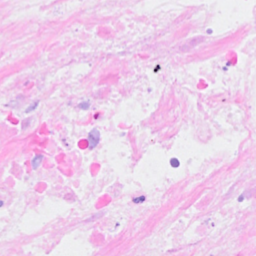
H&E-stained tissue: Breast